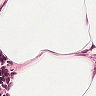
Metastatic tissue present: no